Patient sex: M
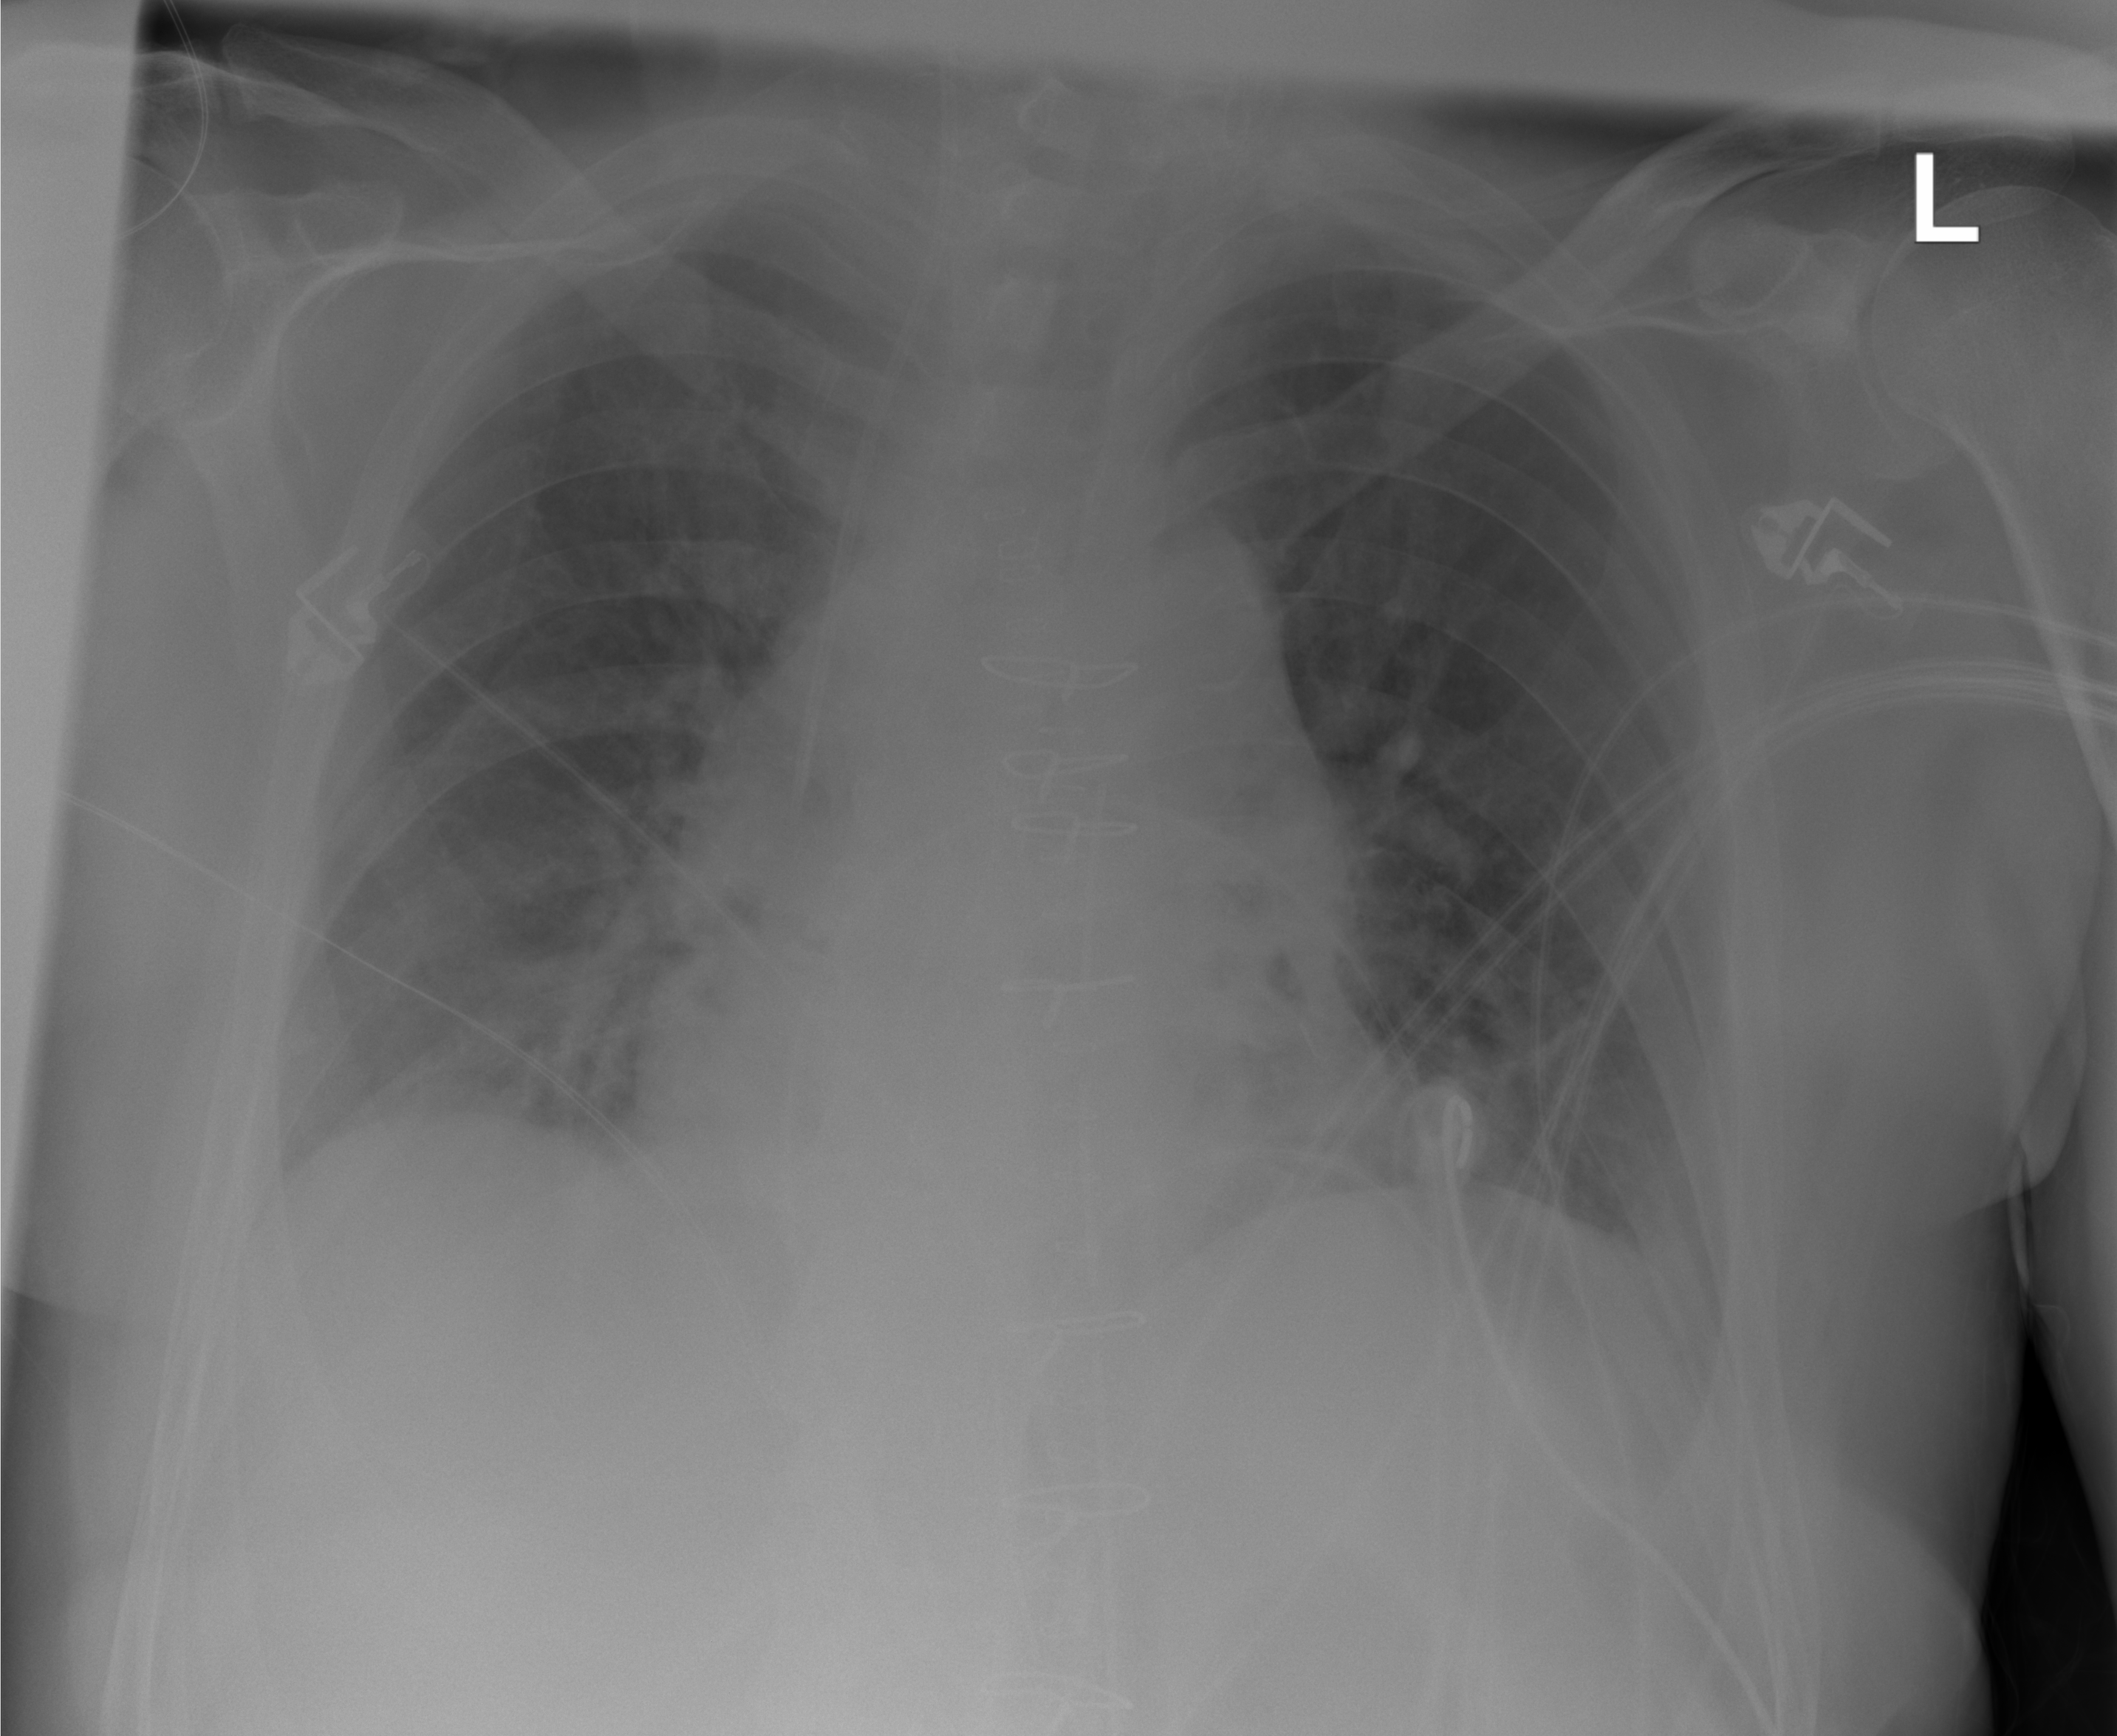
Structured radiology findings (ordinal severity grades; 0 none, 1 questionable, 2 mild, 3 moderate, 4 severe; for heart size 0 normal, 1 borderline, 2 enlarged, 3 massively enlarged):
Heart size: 2
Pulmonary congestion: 0
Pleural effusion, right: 0
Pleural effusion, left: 0
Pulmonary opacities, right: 0
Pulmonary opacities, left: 0
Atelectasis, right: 2
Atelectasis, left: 0